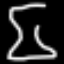
Label: hourglass